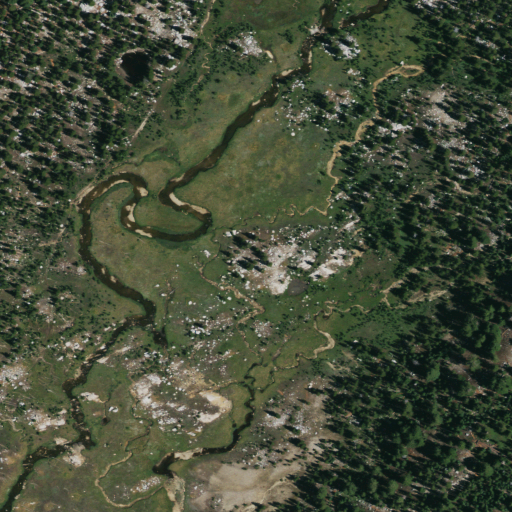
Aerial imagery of plain(s) in California named Grace Meadow containing herbaceous wetlands, evergreen forest, shrub, and woody wetlands